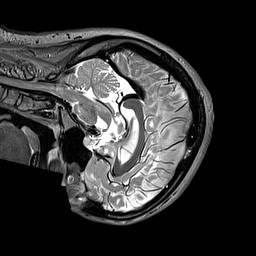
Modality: T2w
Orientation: sagittal
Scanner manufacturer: siemens
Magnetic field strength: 3 T
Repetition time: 3.2 s
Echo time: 0.406 s